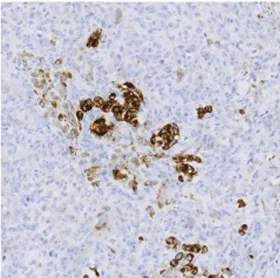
CK(partial+) (x100).
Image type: pathology (immunostaining)